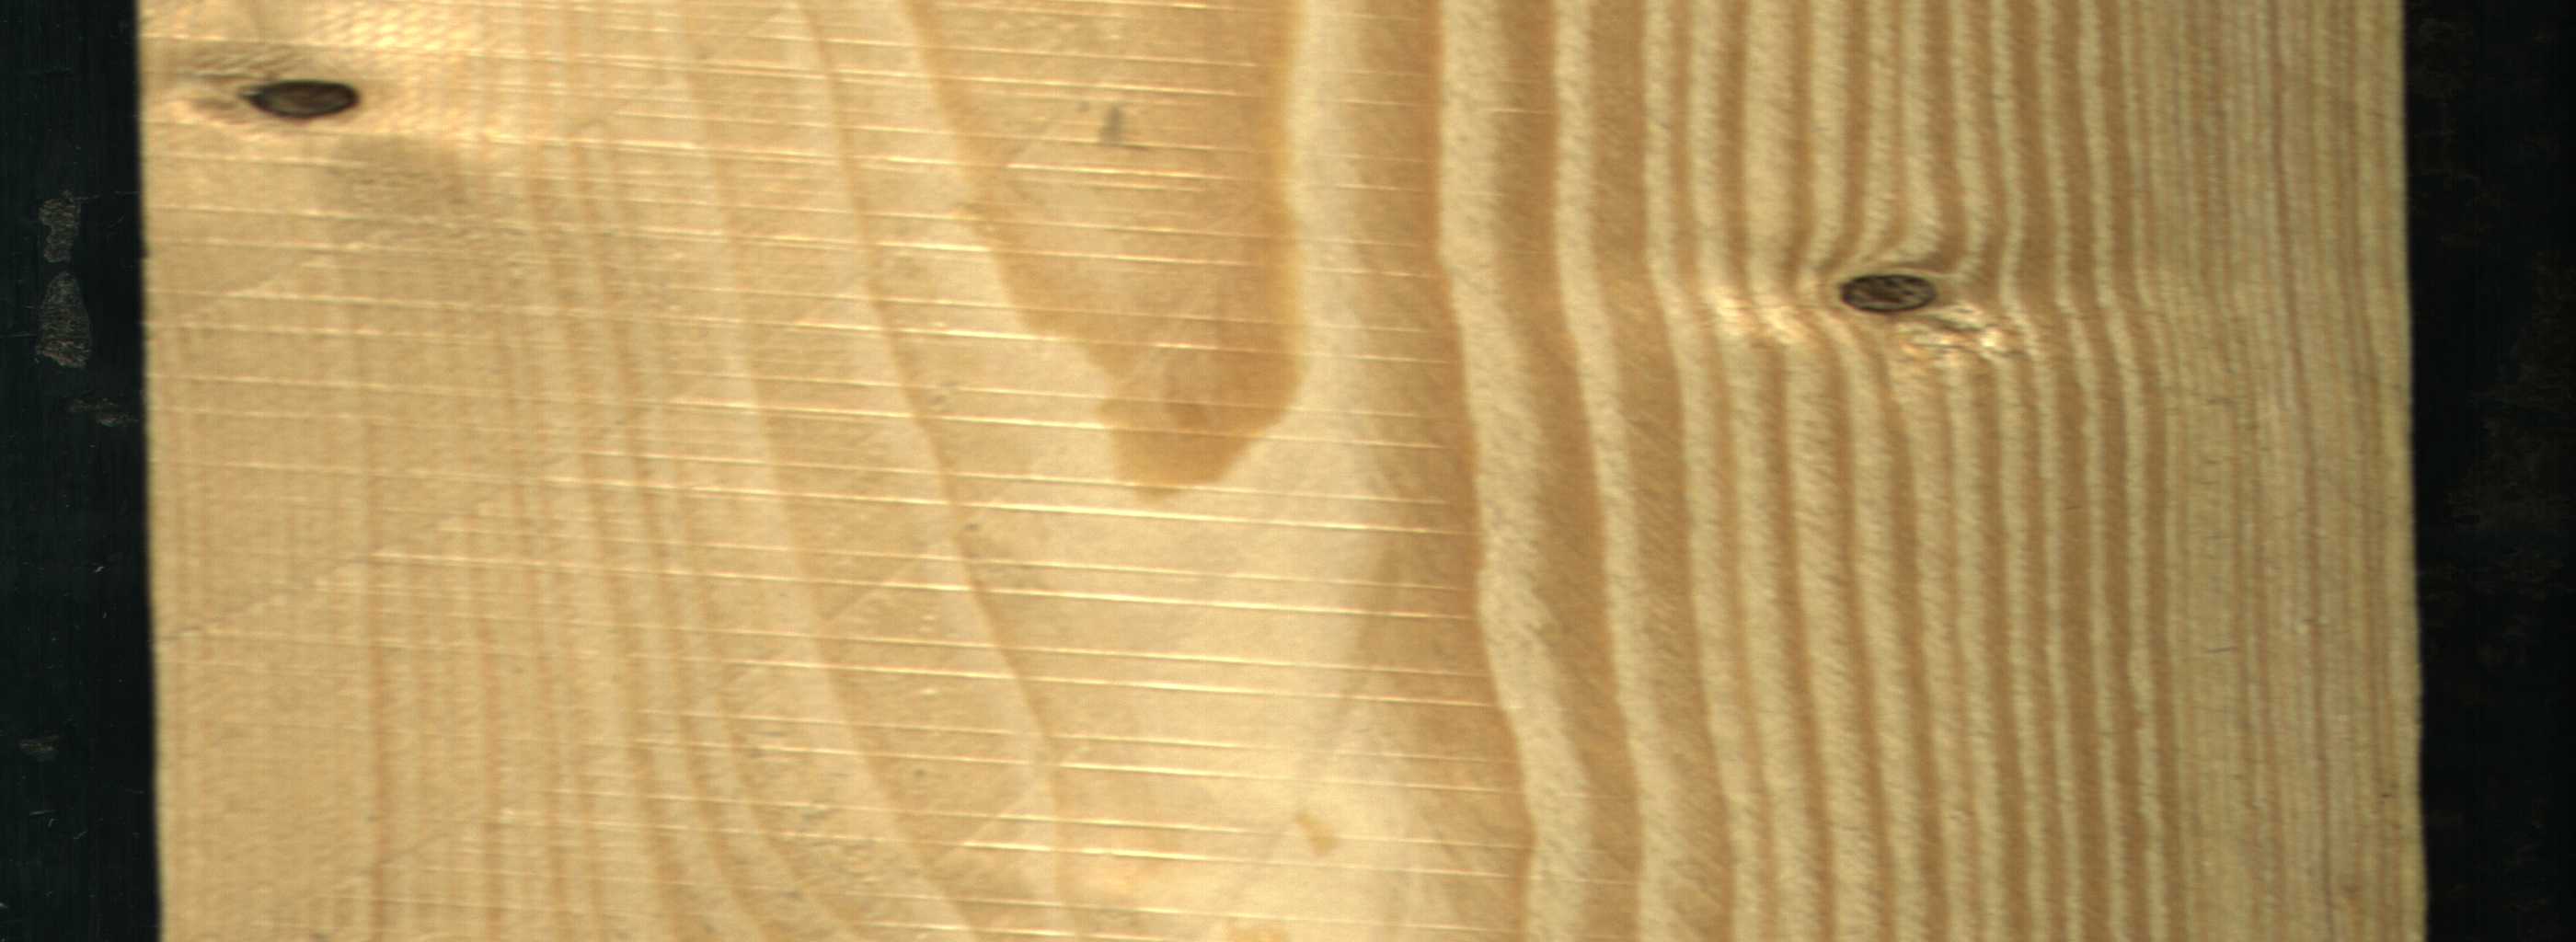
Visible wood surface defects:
Dead_Knot
Dead_Knot